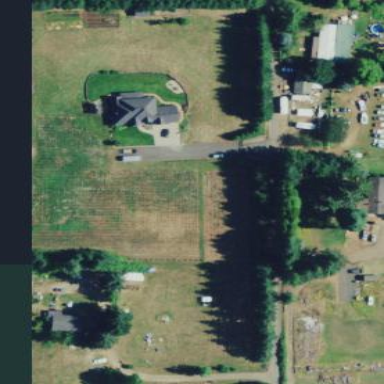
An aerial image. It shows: Plant nursery specializing in Christmas trees.